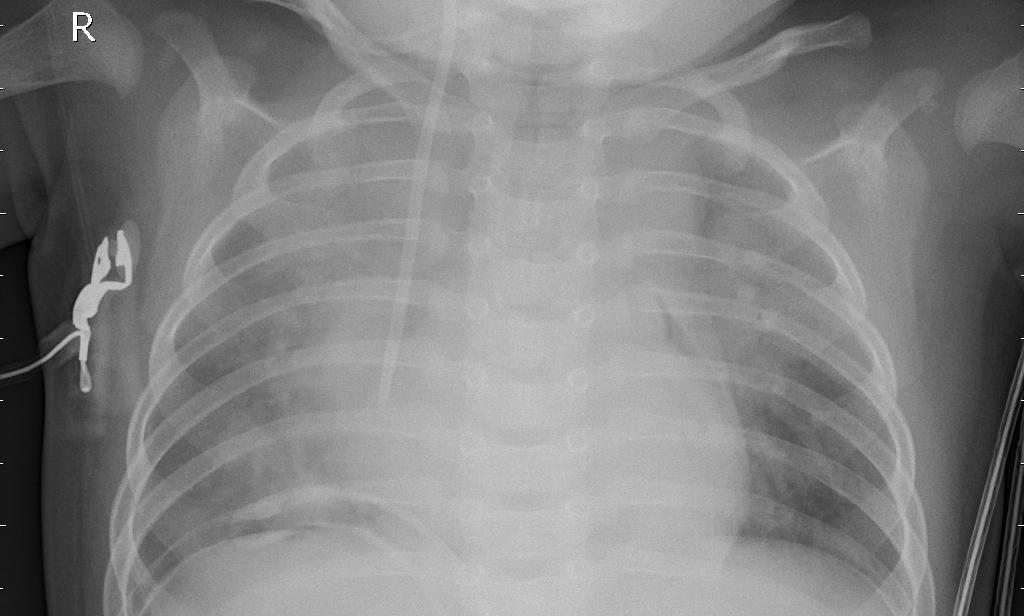
Diagnosis: PNEUMONIA